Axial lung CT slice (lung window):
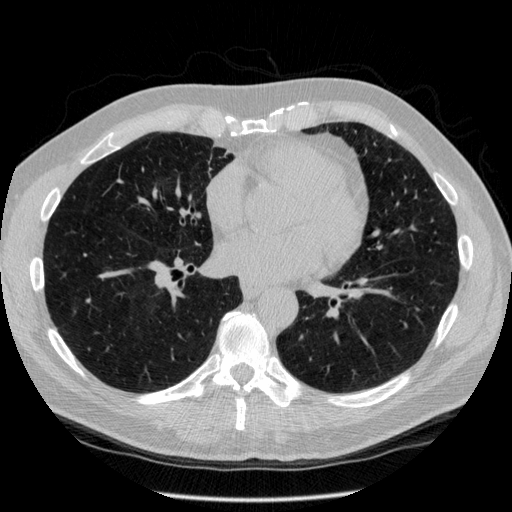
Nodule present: no